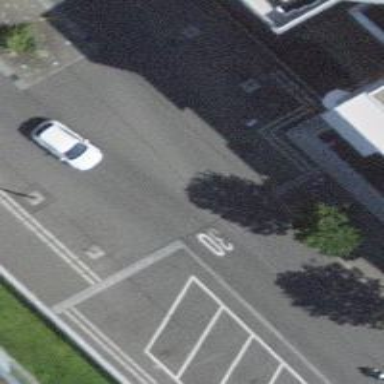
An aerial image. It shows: Unmarked crossing on footway.